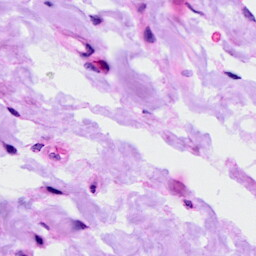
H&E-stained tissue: Ovarian